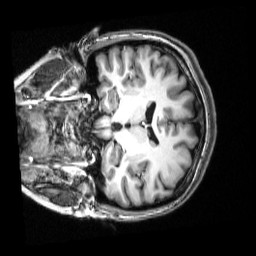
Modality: T1w
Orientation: coronal
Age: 20
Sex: female
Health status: healthy
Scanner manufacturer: siemens
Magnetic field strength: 3 T
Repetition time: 2.53 s
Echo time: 0.00339 s